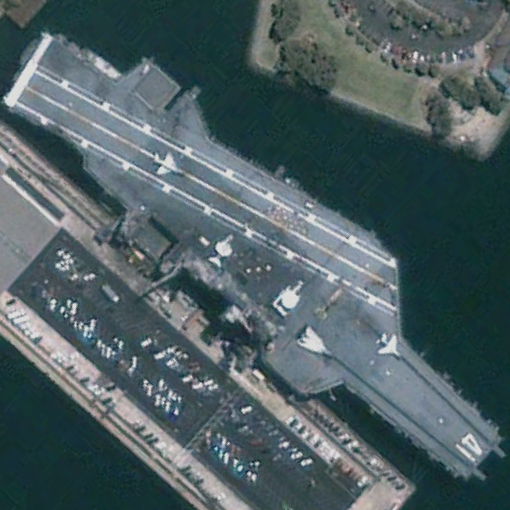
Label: aircraft_carrier